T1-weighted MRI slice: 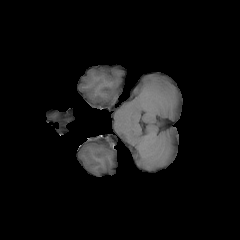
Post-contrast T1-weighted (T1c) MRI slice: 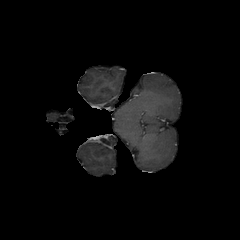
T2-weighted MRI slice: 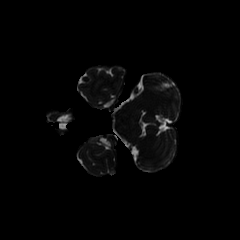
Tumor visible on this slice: no